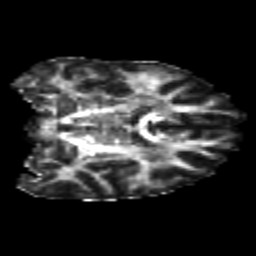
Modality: FA
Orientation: coronal
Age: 22
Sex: female
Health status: healthy
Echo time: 0.074 s